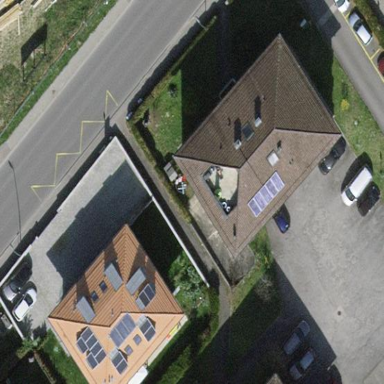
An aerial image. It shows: Detached building.